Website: macys
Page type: cross-sells
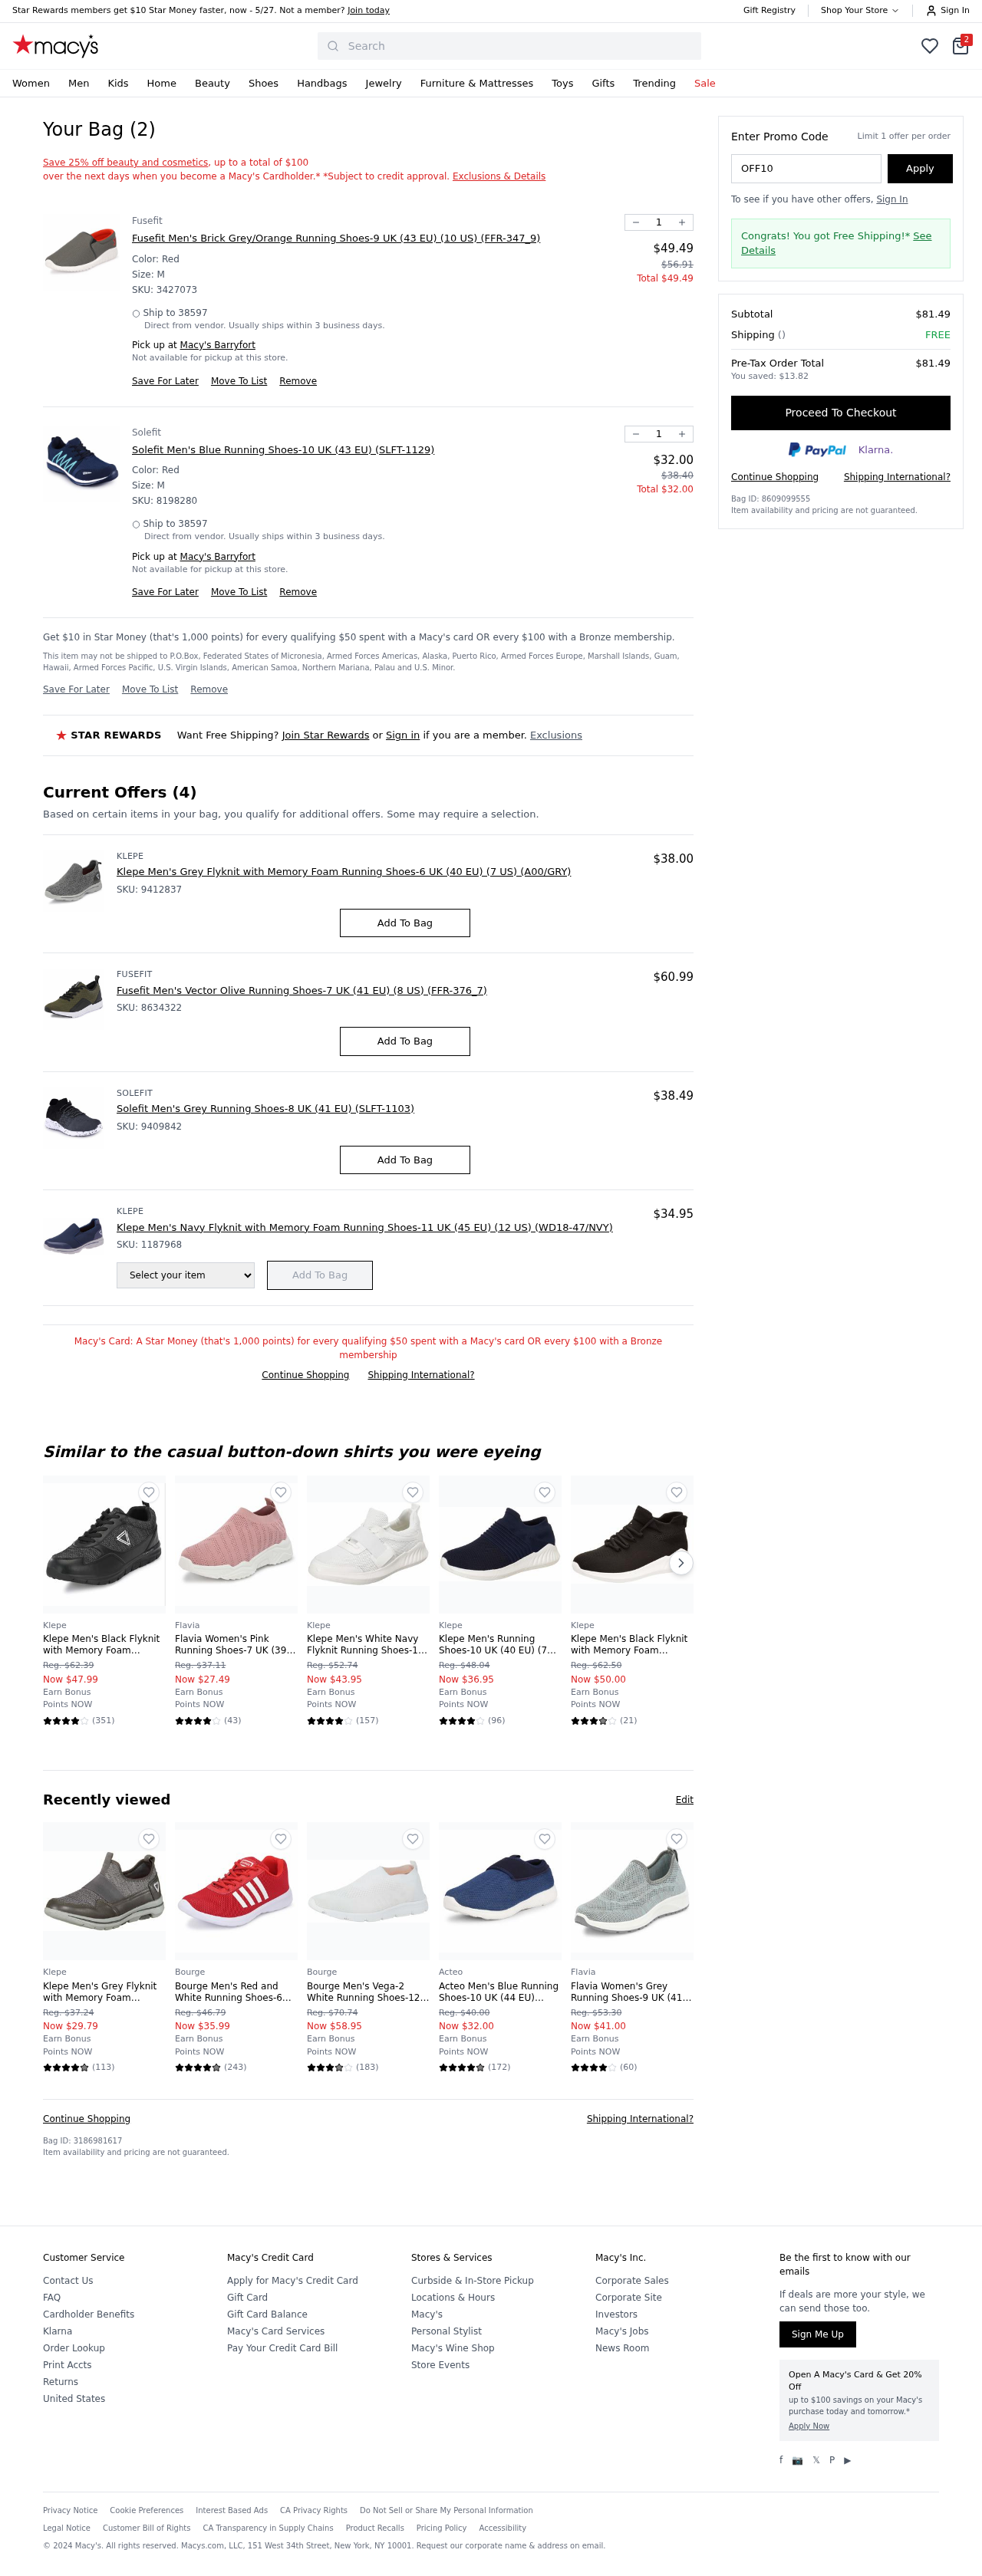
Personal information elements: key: PII_CITY
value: Barryfort
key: PII_POSTCODE
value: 38597
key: PII_PROMO_CODE
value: OFF10
Product elements: key: PRODUCT10_BRAND
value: Klepe
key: PRODUCT10_NAME
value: Klepe Men's Grey Flyknit with Memory Foam Running Shoes-7 UK (41 EU) (8 US) (BX020/GRY)
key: PRODUCT10_NUM_RATINGS
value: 113
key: PRODUCT10_PRICE
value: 29.79
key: PRODUCT10_RATING
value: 4.7
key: PRODUCT11_BRAND
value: Bourge
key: PRODUCT11_NAME
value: Bourge Men's Red and White Running Shoes-6 UK (40 EU) (7 US) (Reef-35)
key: PRODUCT11_NUM_RATINGS
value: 243
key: PRODUCT11_PRICE
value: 35.99
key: PRODUCT11_RATING
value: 4.6
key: PRODUCT12_BRAND
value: Bourge
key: PRODUCT12_NAME
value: Bourge Men's Vega-2 White Running Shoes-12 UK (46 EU) (13 US) (Vega-2-12)
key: PRODUCT12_NUM_RATINGS
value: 183
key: PRODUCT12_PRICE
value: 58.95
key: PRODUCT12_RATING
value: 3.5
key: PRODUCT13_BRAND
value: Acteo
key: PRODUCT13_NAME
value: Acteo Men's Blue Running Shoes-10 UK (44 EU) (AC1039-Blue)
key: PRODUCT13_NUM_RATINGS
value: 172
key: PRODUCT13_PRICE
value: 32
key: PRODUCT13_RATING
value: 4.9
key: PRODUCT14_BRAND
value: Flavia
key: PRODUCT14_NAME
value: Flavia Women's Grey Running Shoes-9 UK (41 EU) (10 US) (FKT/SP021/GRY)
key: PRODUCT14_NUM_RATINGS
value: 60
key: PRODUCT14_PRICE
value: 41
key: PRODUCT14_RATING
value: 4
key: PRODUCT15_BRAND
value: Klepe
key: PRODUCT15_NAME
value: Klepe Men's Grey Flyknit with Memory Foam Running Shoes-6 UK (40 EU) (7 US) (A00/GRY)
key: PRODUCT15_PRICE
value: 38
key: PRODUCT16_BRAND
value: Solefit
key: PRODUCT16_NAME
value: Solefit Men's Grey Running Shoes-8 UK (41 EU) (SLFT-1103)
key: PRODUCT16_PRICE
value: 38.49
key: PRODUCT1_BRAND
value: Fusefit
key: PRODUCT1_NAME
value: Fusefit Men's Brick Grey/Orange Running Shoes-9 UK (43 EU) (10 US) (FFR-347_9)
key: PRODUCT1_PRICE
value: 49.49
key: PRODUCT1_QUANTITY
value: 1
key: PRODUCT2_BRAND
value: Solefit
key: PRODUCT2_NAME
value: Solefit Men's Blue Running Shoes-10 UK (43 EU) (SLFT-1129)
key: PRODUCT2_PRICE
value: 32
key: PRODUCT2_QUANTITY
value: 1
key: PRODUCT3_BRAND
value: Fusefit
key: PRODUCT3_NAME
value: Fusefit Men's Vector Olive Running Shoes-7 UK (41 EU) (8 US) (FFR-376_7)
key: PRODUCT3_PRICE
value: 60.99
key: PRODUCT4_BRAND
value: Klepe
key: PRODUCT4_NAME
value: Klepe Men's Navy Flyknit with Memory Foam Running Shoes-11 UK (45 EU) (12 US) (WD18-47/NVY)
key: PRODUCT4_PRICE
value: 34.95
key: PRODUCT5_BRAND
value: Klepe
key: PRODUCT5_NAME
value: Klepe Men's Black Flyknit with Memory Foam Running Shoes-7 UK (41 EU) (8 US) (CS1-046/BLK)
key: PRODUCT5_NUM_RATINGS
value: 351
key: PRODUCT5_PRICE
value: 47.99
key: PRODUCT5_RATING
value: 4.1
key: PRODUCT6_BRAND
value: Flavia
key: PRODUCT6_NAME
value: Flavia Women's Pink Running Shoes-7 UK (39 EU) (8 US) (FKT/FB-06/PNK)
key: PRODUCT6_NUM_RATINGS
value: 43
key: PRODUCT6_PRICE
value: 27.49
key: PRODUCT6_RATING
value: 4.4
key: PRODUCT7_BRAND
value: Klepe
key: PRODUCT7_NAME
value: Klepe Men's White Navy Flyknit Running Shoes-10 UK (44 EU) (11 US) (KP79/WHTNVY)
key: PRODUCT7_NUM_RATINGS
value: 157
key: PRODUCT7_PRICE
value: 43.95
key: PRODUCT7_RATING
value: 4.3
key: PRODUCT8_BRAND
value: Klepe
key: PRODUCT8_NAME
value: Klepe Men's Running Shoes-10 UK (40 EU) (7 US) (KP0361/NVY)
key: PRODUCT8_NUM_RATINGS
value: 96
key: PRODUCT8_PRICE
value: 36.95
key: PRODUCT8_RATING
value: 4.2
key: PRODUCT9_BRAND
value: Klepe
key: PRODUCT9_NAME
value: Klepe Men's Black Flyknit with Memory Foam Running Shoes-6 UK (40 EU) (7 US) (KP0331/BLK)
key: PRODUCT9_NUM_RATINGS
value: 21
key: PRODUCT9_PRICE
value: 50
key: PRODUCT9_RATING
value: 3.9
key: PRODUCT1_SKU
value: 3427073
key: PRODUCT1_ORIGINAL_PRICE
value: $56.91
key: PRODUCT1_TOTAL
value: $49.49
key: PRODUCT2_SKU
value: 8198280
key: PRODUCT2_ORIGINAL_PRICE
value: $38.40
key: PRODUCT2_TOTAL
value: $32.00
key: PRODUCT15_SKU
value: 9412837
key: PRODUCT3_SKU
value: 8634322
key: PRODUCT16_SKU
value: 9409842
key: PRODUCT4_SKU
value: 1187968
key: PRODUCT5_ORIGINAL_PRICE
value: Reg. $62.39
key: PRODUCT6_ORIGINAL_PRICE
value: Reg. $37.11
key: PRODUCT7_ORIGINAL_PRICE
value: Reg. $52.74
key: PRODUCT8_ORIGINAL_PRICE
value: Reg. $48.04
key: PRODUCT9_ORIGINAL_PRICE
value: Reg. $62.50
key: PRODUCT10_ORIGINAL_PRICE
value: Reg. $37.24
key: PRODUCT11_ORIGINAL_PRICE
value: Reg. $46.79
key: PRODUCT12_ORIGINAL_PRICE
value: Reg. $70.74
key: PRODUCT13_ORIGINAL_PRICE
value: Reg. $40.00
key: PRODUCT14_ORIGINAL_PRICE
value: Reg. $53.30
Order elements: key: ORDER_NUM_ITEMS
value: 2
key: ORDER_SUBTOTAL
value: $81.49
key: ORDER_TOTAL
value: $81.49
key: ORDER_SAVINGS
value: $13.82
Search elements: key: HEADER_SEARCH
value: Search